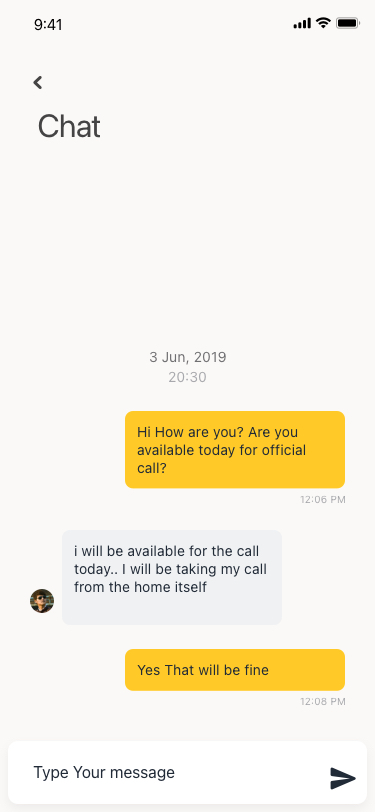
Text in this UI design:
12:07 PM
12:06 PM
Hi How are you? Are you available today for official call?
i will be available for the call today.. I will be taking my call from the home itself
3 Jun, 2019
20:30